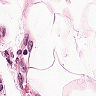
Metastatic tissue present: no